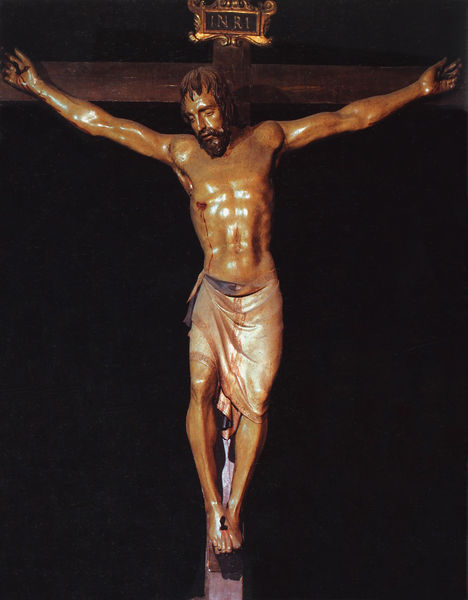
Titel: Kruzifix
Künstler: Donatello
Standort: Florenz, S. Croce (EU - I - Toskana)
Schlagwörter: körper, holz, schwarz, zeichnung, tuch, malerei, bart, arme, gesicht, statue, beine, farbig, füße, hands, religious, hair, inschrift, glänzend, bauch, nagel, nägel, blut, lendentuch, kreuz, lüge, wood, christus, jesus, kreuzigung, man, skin, kruzifix, death, feet, side, gefasst, beard, saint, cross, lenden, sculpture, glänzt, dead, crucifixion, drape, person, arms, rome, religion, cloth, god, christ, crucifix, figure, inri, christian, carving, hanging, lord, muscle, text, nail, nailed, iron, pain, brudt, abhängen, schweiss, icon, blood, sacrifice, wound, knees, negative space, sorrow, jesus christ, grief, crucified, belly, ribs, nails, son of god, wounds, suffer, rips, bleeding, cristo, sorry, self crucification, son of gods, christianism, piercing, stigma, shins, pinned, selber schuld, arms out, cristianism, 예수십자, 십자, 예수, 피